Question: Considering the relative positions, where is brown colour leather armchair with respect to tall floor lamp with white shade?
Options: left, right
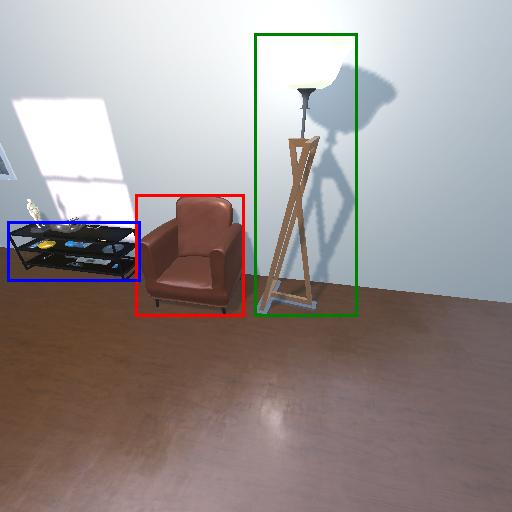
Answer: left